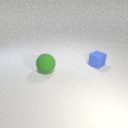
large green rubber sphere in front of small blue rubber cube